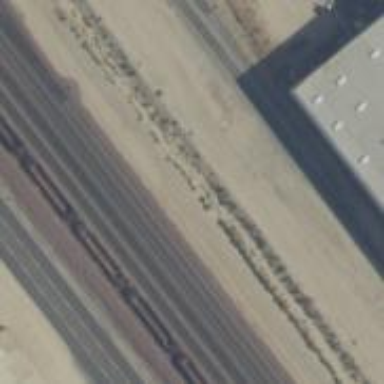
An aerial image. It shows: Railway track.